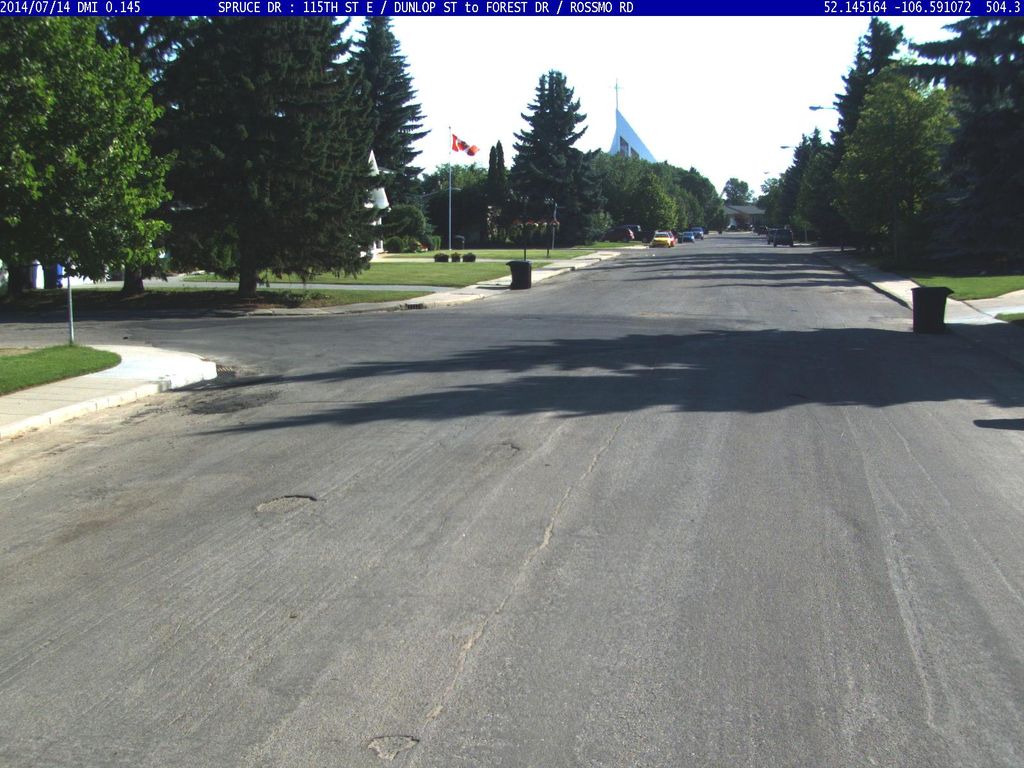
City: saskatoon